七年级 · 度量几何学
如图, 两只手的食指和拇指在同一个平面内, 它们构成的一对角可看成是 ( )

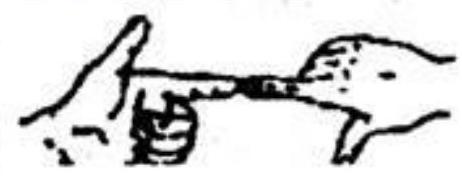
A. 同位角

B. 内错角

C. 同旁内角

D. 以上都不对

答案: B
解析: 【答案】B

【解析】

【分析】

本题主要考查了内错角的定义. 拇指所在直线被两个食指所在的直线所截, 因而构成的一对角可看成是内错角.

【解答】

解: 角在被截线的内部, 又在截线的两侧, 符合内错角的定义,

故选 $B$.